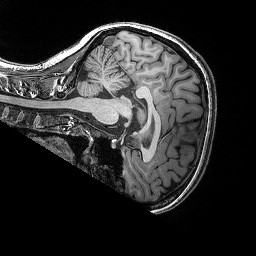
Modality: T1w
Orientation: sagittal
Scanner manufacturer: siemens
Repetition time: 2.25 s
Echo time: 0.00418 s